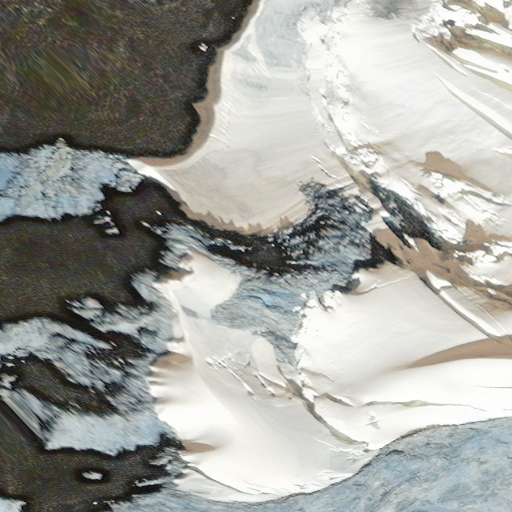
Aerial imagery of mountain in Alaska named Mount Forde containing only unknown